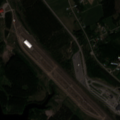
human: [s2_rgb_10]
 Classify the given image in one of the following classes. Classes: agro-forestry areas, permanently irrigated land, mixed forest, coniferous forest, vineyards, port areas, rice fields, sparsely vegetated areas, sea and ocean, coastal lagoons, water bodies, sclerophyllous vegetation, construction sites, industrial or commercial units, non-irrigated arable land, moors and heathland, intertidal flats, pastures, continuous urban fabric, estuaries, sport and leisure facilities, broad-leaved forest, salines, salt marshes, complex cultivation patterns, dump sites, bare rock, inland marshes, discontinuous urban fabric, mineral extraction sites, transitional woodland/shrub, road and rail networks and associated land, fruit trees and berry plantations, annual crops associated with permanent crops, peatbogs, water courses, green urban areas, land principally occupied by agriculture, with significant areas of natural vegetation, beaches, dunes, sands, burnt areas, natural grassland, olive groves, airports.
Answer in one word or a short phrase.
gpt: discontinuous urban fabric, industrial or commercial units, coniferous forest, mixed forest, transitional woodland/shrub, water courses